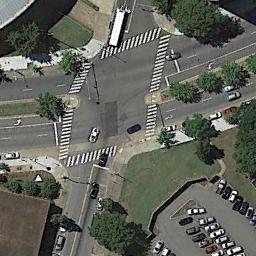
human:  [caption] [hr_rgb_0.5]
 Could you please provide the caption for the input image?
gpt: A tilted intersection with sparse traffic is between some green areas and a parking lot .

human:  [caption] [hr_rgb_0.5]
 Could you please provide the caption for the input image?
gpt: There are several moving vehicles on the road at the intersection, There are many buildings and some trees around the intersection, And many cars are parked in the open space beside the intersection .

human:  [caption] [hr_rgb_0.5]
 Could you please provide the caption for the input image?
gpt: There were many cars parked at the intersection .

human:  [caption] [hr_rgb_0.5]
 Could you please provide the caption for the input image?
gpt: There are many trees near the intersection .

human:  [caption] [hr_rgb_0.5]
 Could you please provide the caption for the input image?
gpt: There are some green lawns and trees beside the intersection .